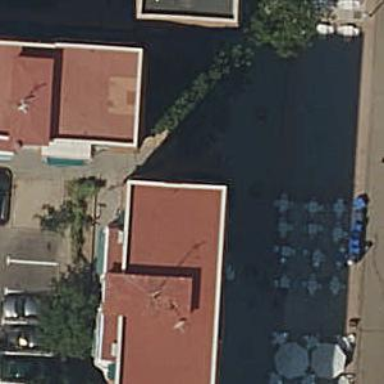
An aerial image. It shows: Bar.